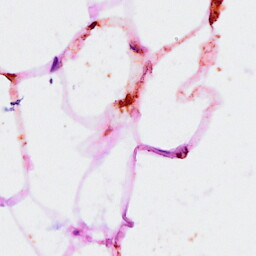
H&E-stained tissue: Breast